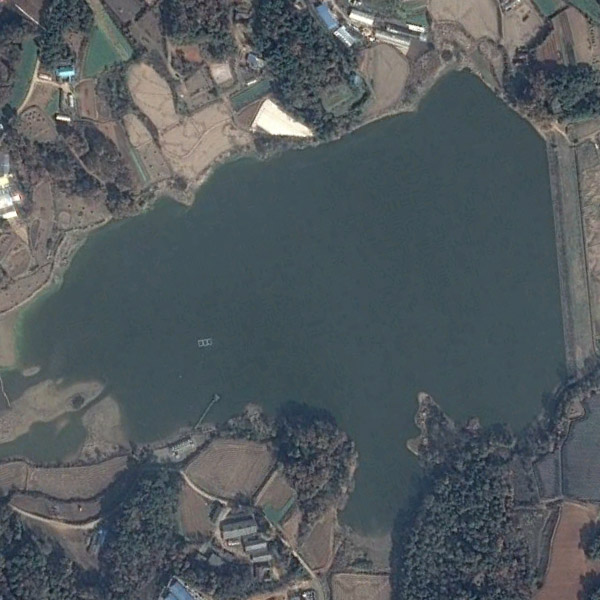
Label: Pond